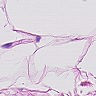
Metastatic tissue present: no